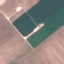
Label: AnnualCrop